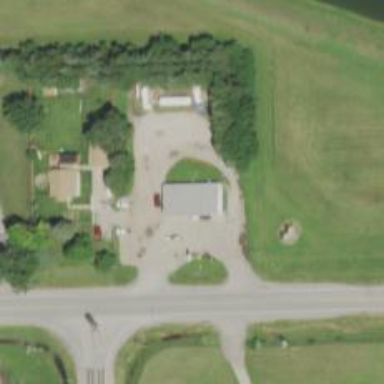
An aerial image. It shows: Convenience shop.